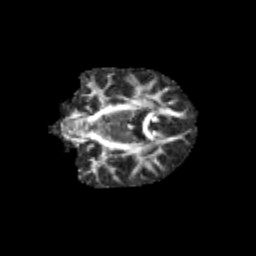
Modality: FA
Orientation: coronal
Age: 11
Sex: female
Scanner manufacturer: siemens
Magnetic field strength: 3 T
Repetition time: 3.8 s
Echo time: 0.07 s